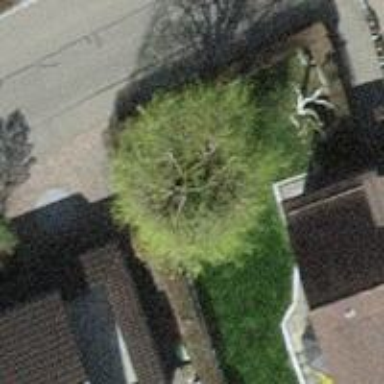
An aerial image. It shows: Single tag "natural: tree."